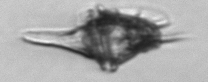
Label: Amylax